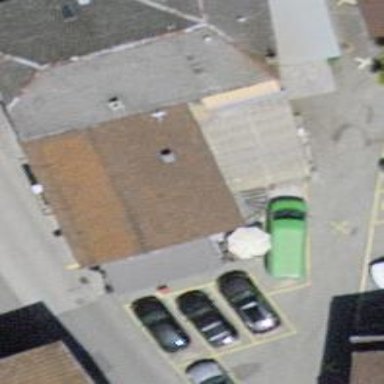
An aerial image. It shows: Restaurant with outdoor seating area.